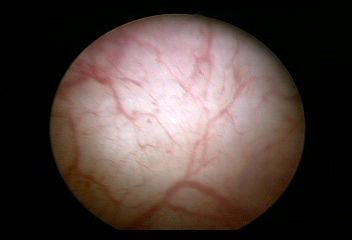
Modality: WLC
Class: Normal mucosa
Bladder cancer association: No